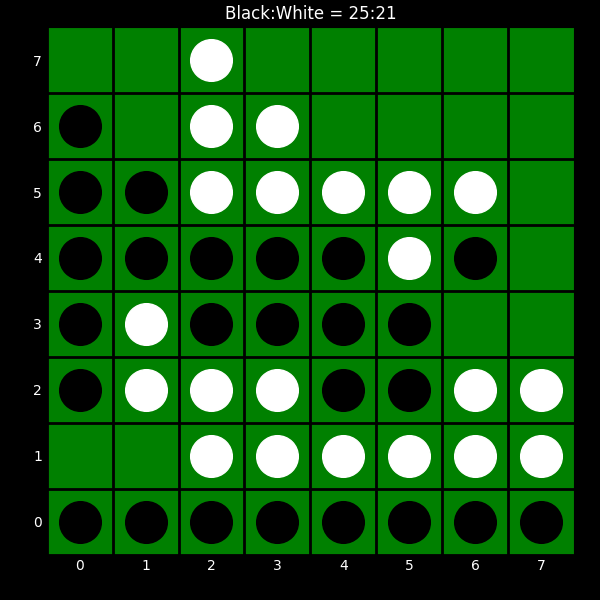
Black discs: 25
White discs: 21